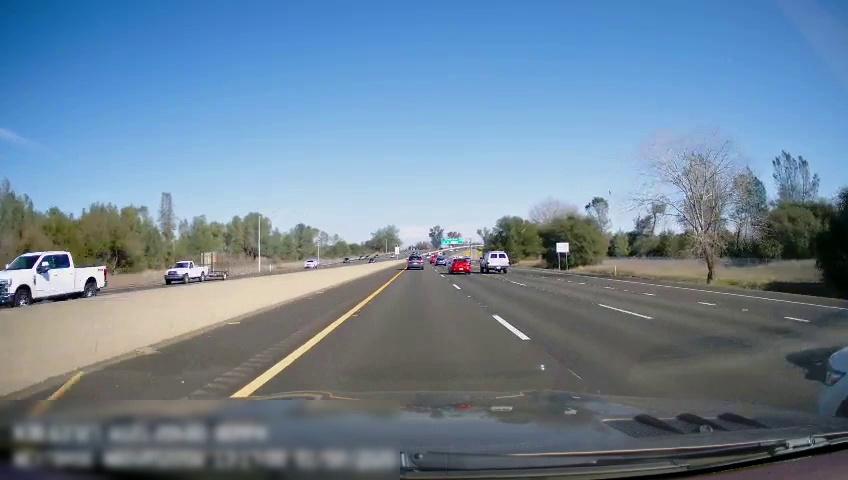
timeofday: Day
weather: Sunny
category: Drivable Space
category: Drivable Space
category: Vehicles | SUV
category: Vehicles | Van
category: Vehicles | Car
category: Vehicles | Car
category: Vehicles | Truck
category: Vehicles | Truck
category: Lanes | Current Lane
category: Lanes | Current Lane
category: Lanes | Current Lane
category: Lanes | Alternate Lane
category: Lanes | Alternate Lane
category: Traffic | Signs
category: Traffic | Signs